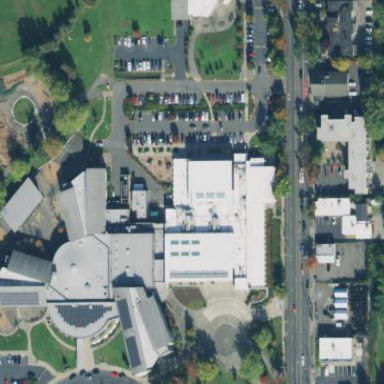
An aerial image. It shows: Building that serves as both sports center and community center. It offers variety of sports activities.